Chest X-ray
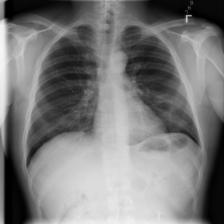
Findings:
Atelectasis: negative
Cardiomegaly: negative
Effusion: negative
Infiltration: negative
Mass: negative
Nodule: negative
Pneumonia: negative
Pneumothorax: negative
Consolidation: negative
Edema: negative
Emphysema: negative
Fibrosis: negative
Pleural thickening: negative
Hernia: negative